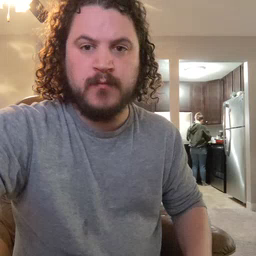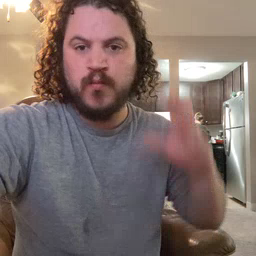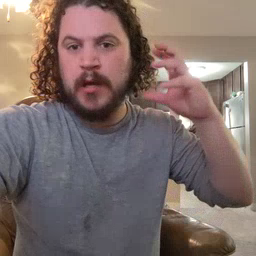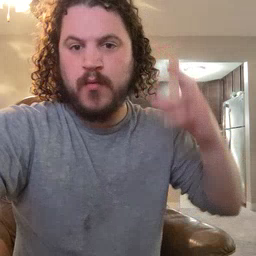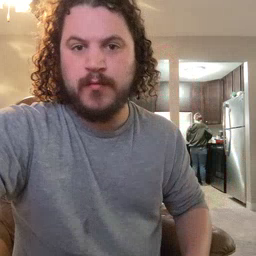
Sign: radio